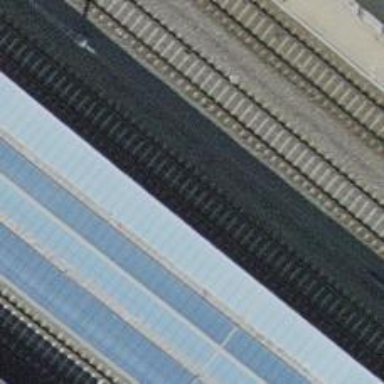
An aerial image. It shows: Railway stop with public transport stop position.